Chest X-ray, AP view. Patient: 55 years old, sex F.
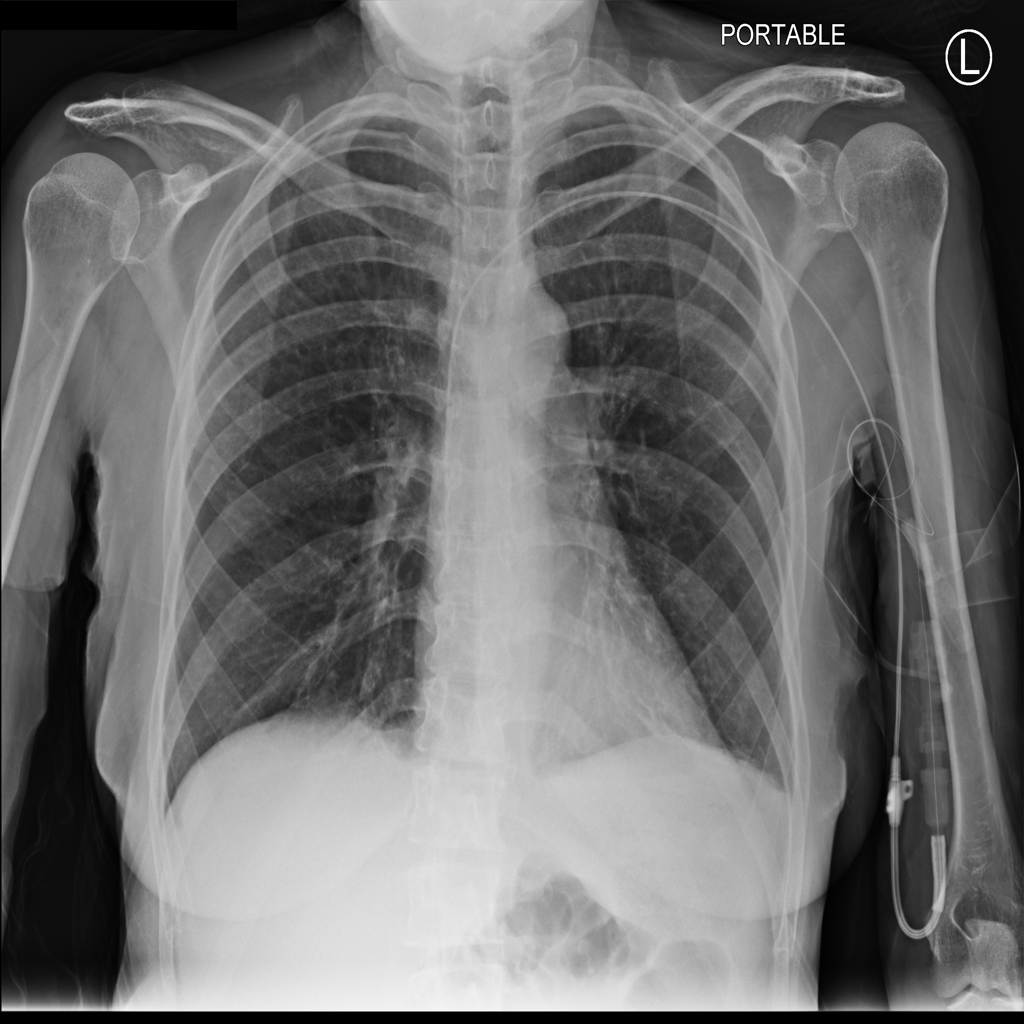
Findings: No Finding